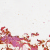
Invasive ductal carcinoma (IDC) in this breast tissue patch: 0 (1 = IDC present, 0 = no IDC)